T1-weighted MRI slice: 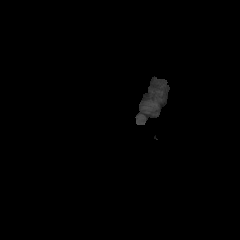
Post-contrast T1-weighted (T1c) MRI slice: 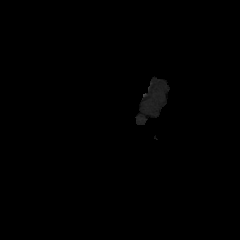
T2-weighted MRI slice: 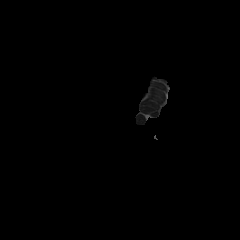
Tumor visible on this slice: no